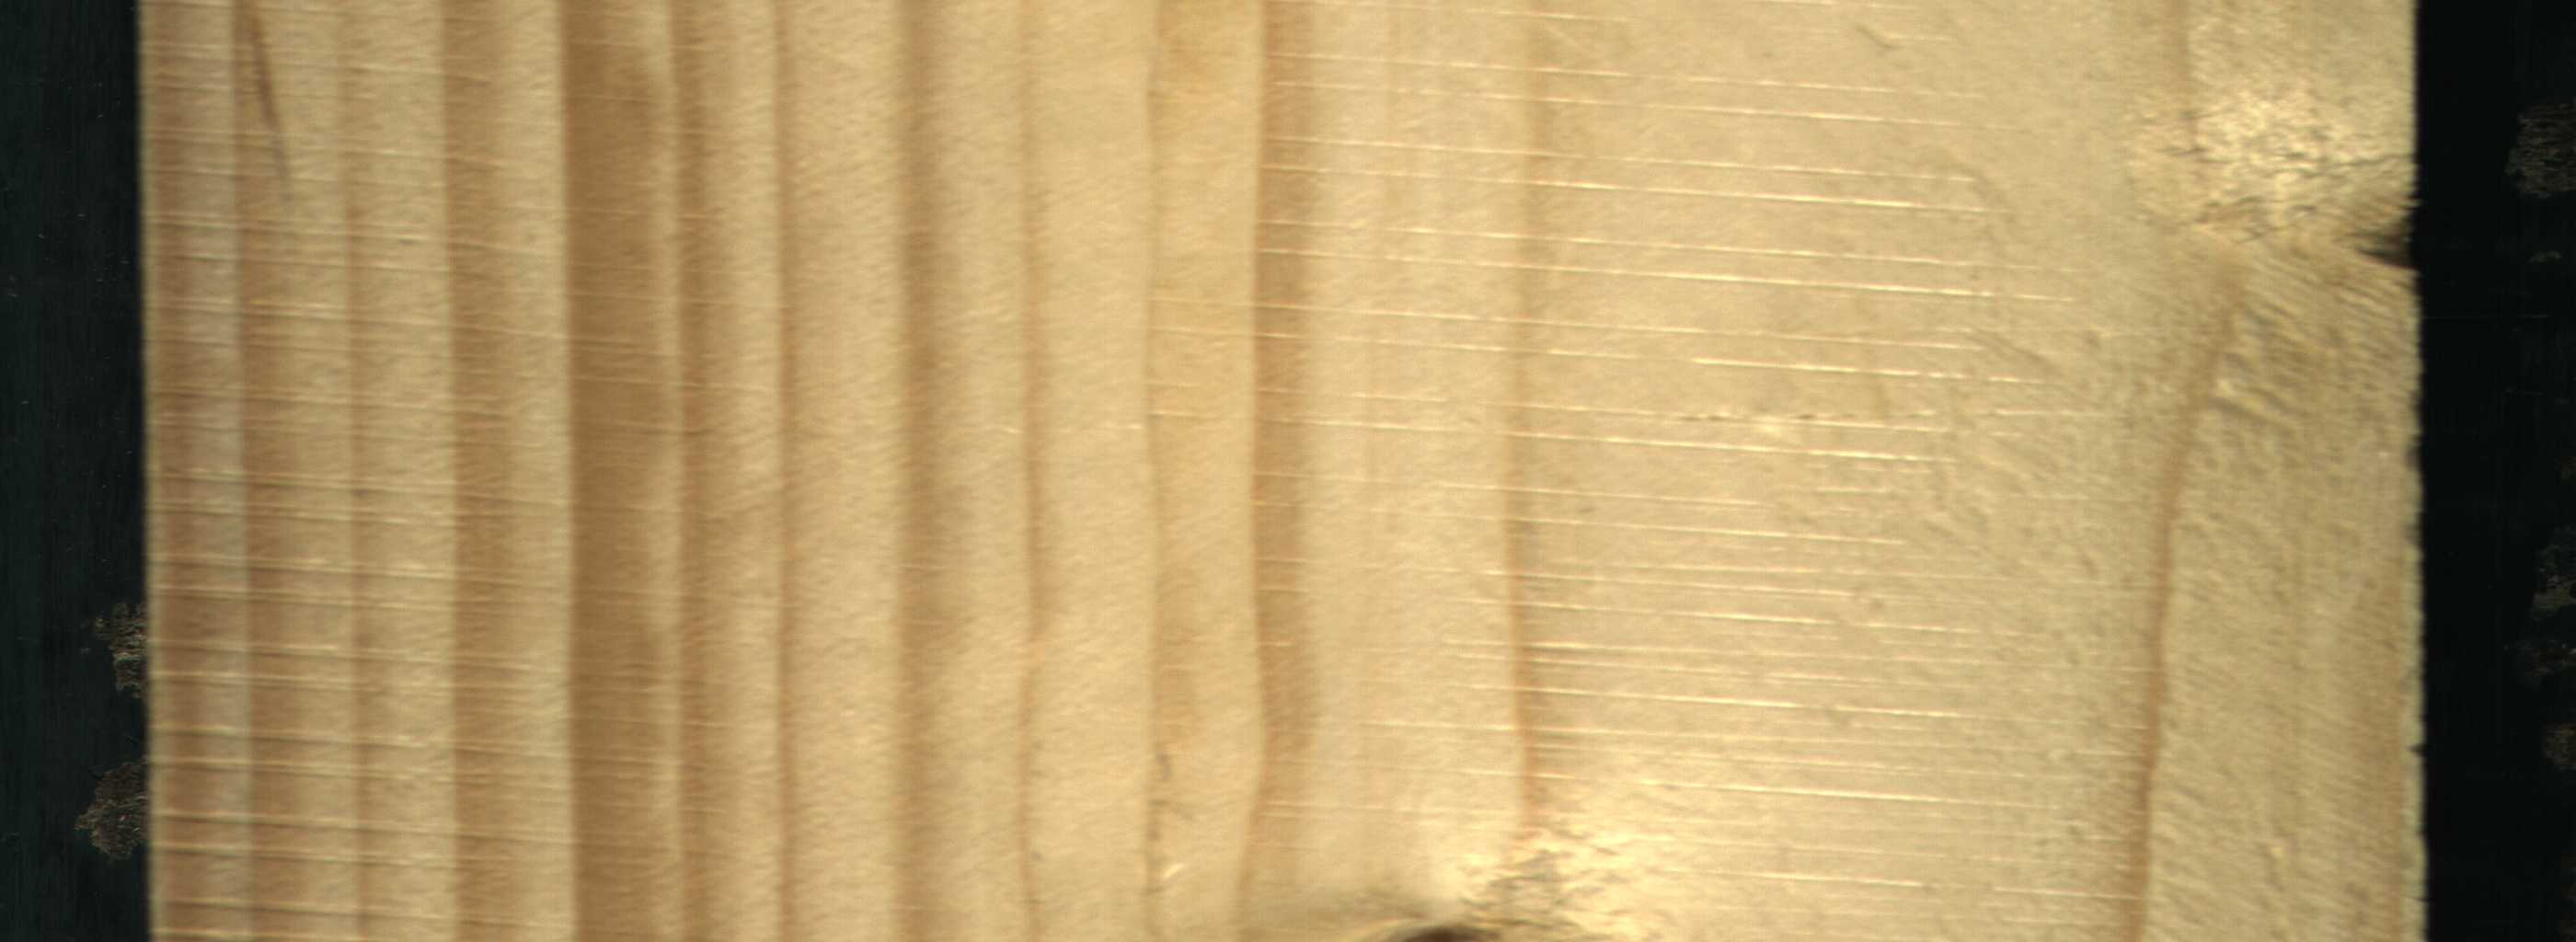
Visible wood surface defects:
Quartzity
Knot_missing
Dead_Knot